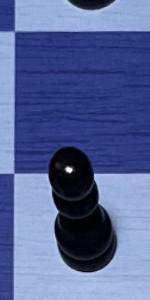
Label: Pawn_Black